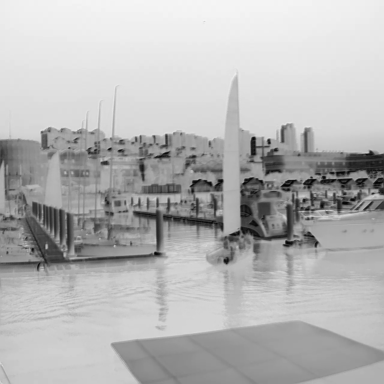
There are four objects shown in the infrared image, including two sailboats, and two canoes.